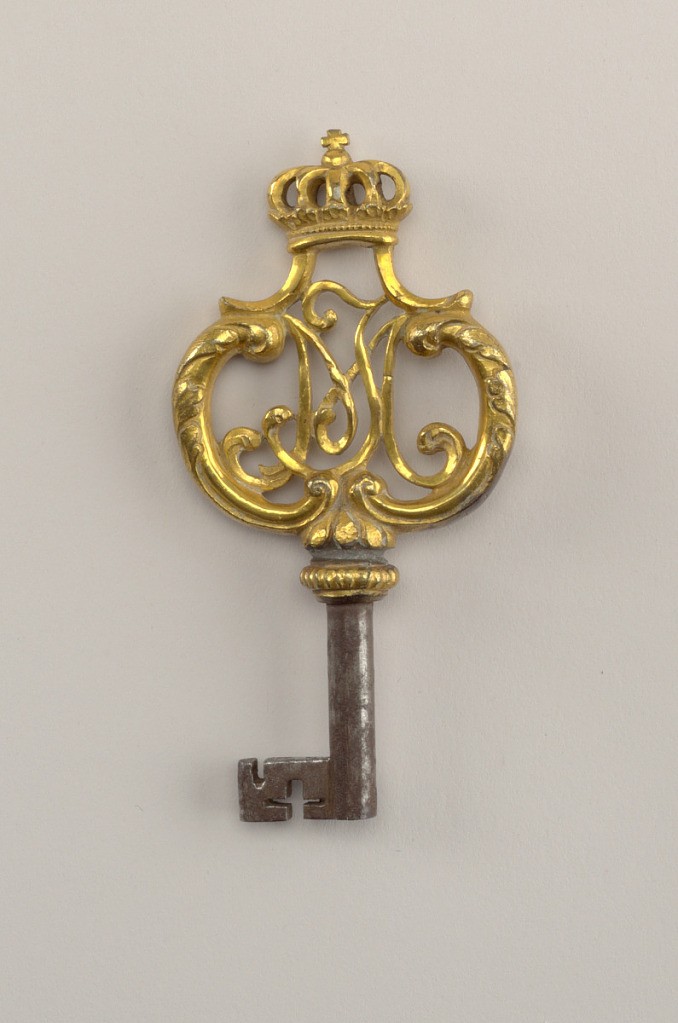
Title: Key
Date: ca. 1775
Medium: Fire-gilt bronze
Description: Pierced scroll-work handle surmounted by a crown; open-work initials interlaced.